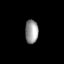
Tissue: lung
Cell type: Myeloid cells
Senescence score: 0.5544
Nuclear area (px): 307
Mean DAPI intensity: 149.896